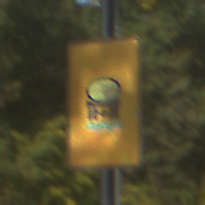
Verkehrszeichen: FahrzeugeMitWassergefaehrdenderLadungOhnePfeilsymbol
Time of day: MorningAfternoon
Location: Outdoor (Suburban)
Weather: Clear
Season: NotSpecified
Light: Natural